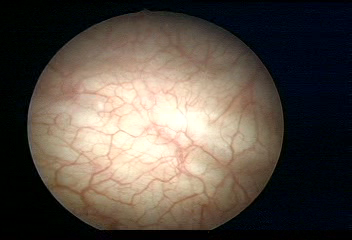
Modality: WLC
Class: Normal mucosa
Bladder cancer association: No